Interaction volume radius: 10 \u00c5
Interaction volume height: 15 \u00c5
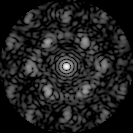
Disorder parameter: 0.6069